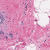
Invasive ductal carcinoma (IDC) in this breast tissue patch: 0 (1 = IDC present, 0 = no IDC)